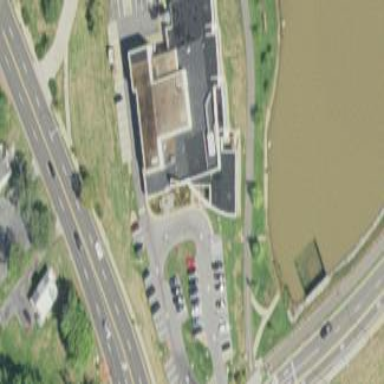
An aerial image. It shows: University building.